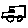
Label: car